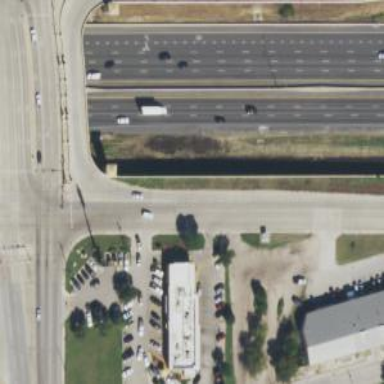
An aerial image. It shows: Secondary road with frontage road.